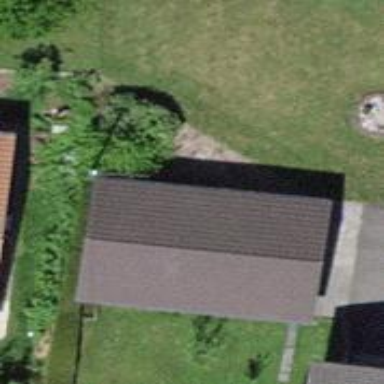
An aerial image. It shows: Simple house.